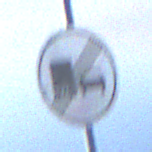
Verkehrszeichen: EndeUeberholverbotKraftfahrzeuge
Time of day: MorningAfternoon
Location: Outdoor (Nature)
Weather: PartlyCloudy
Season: NotSpecified
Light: Natural